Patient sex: M
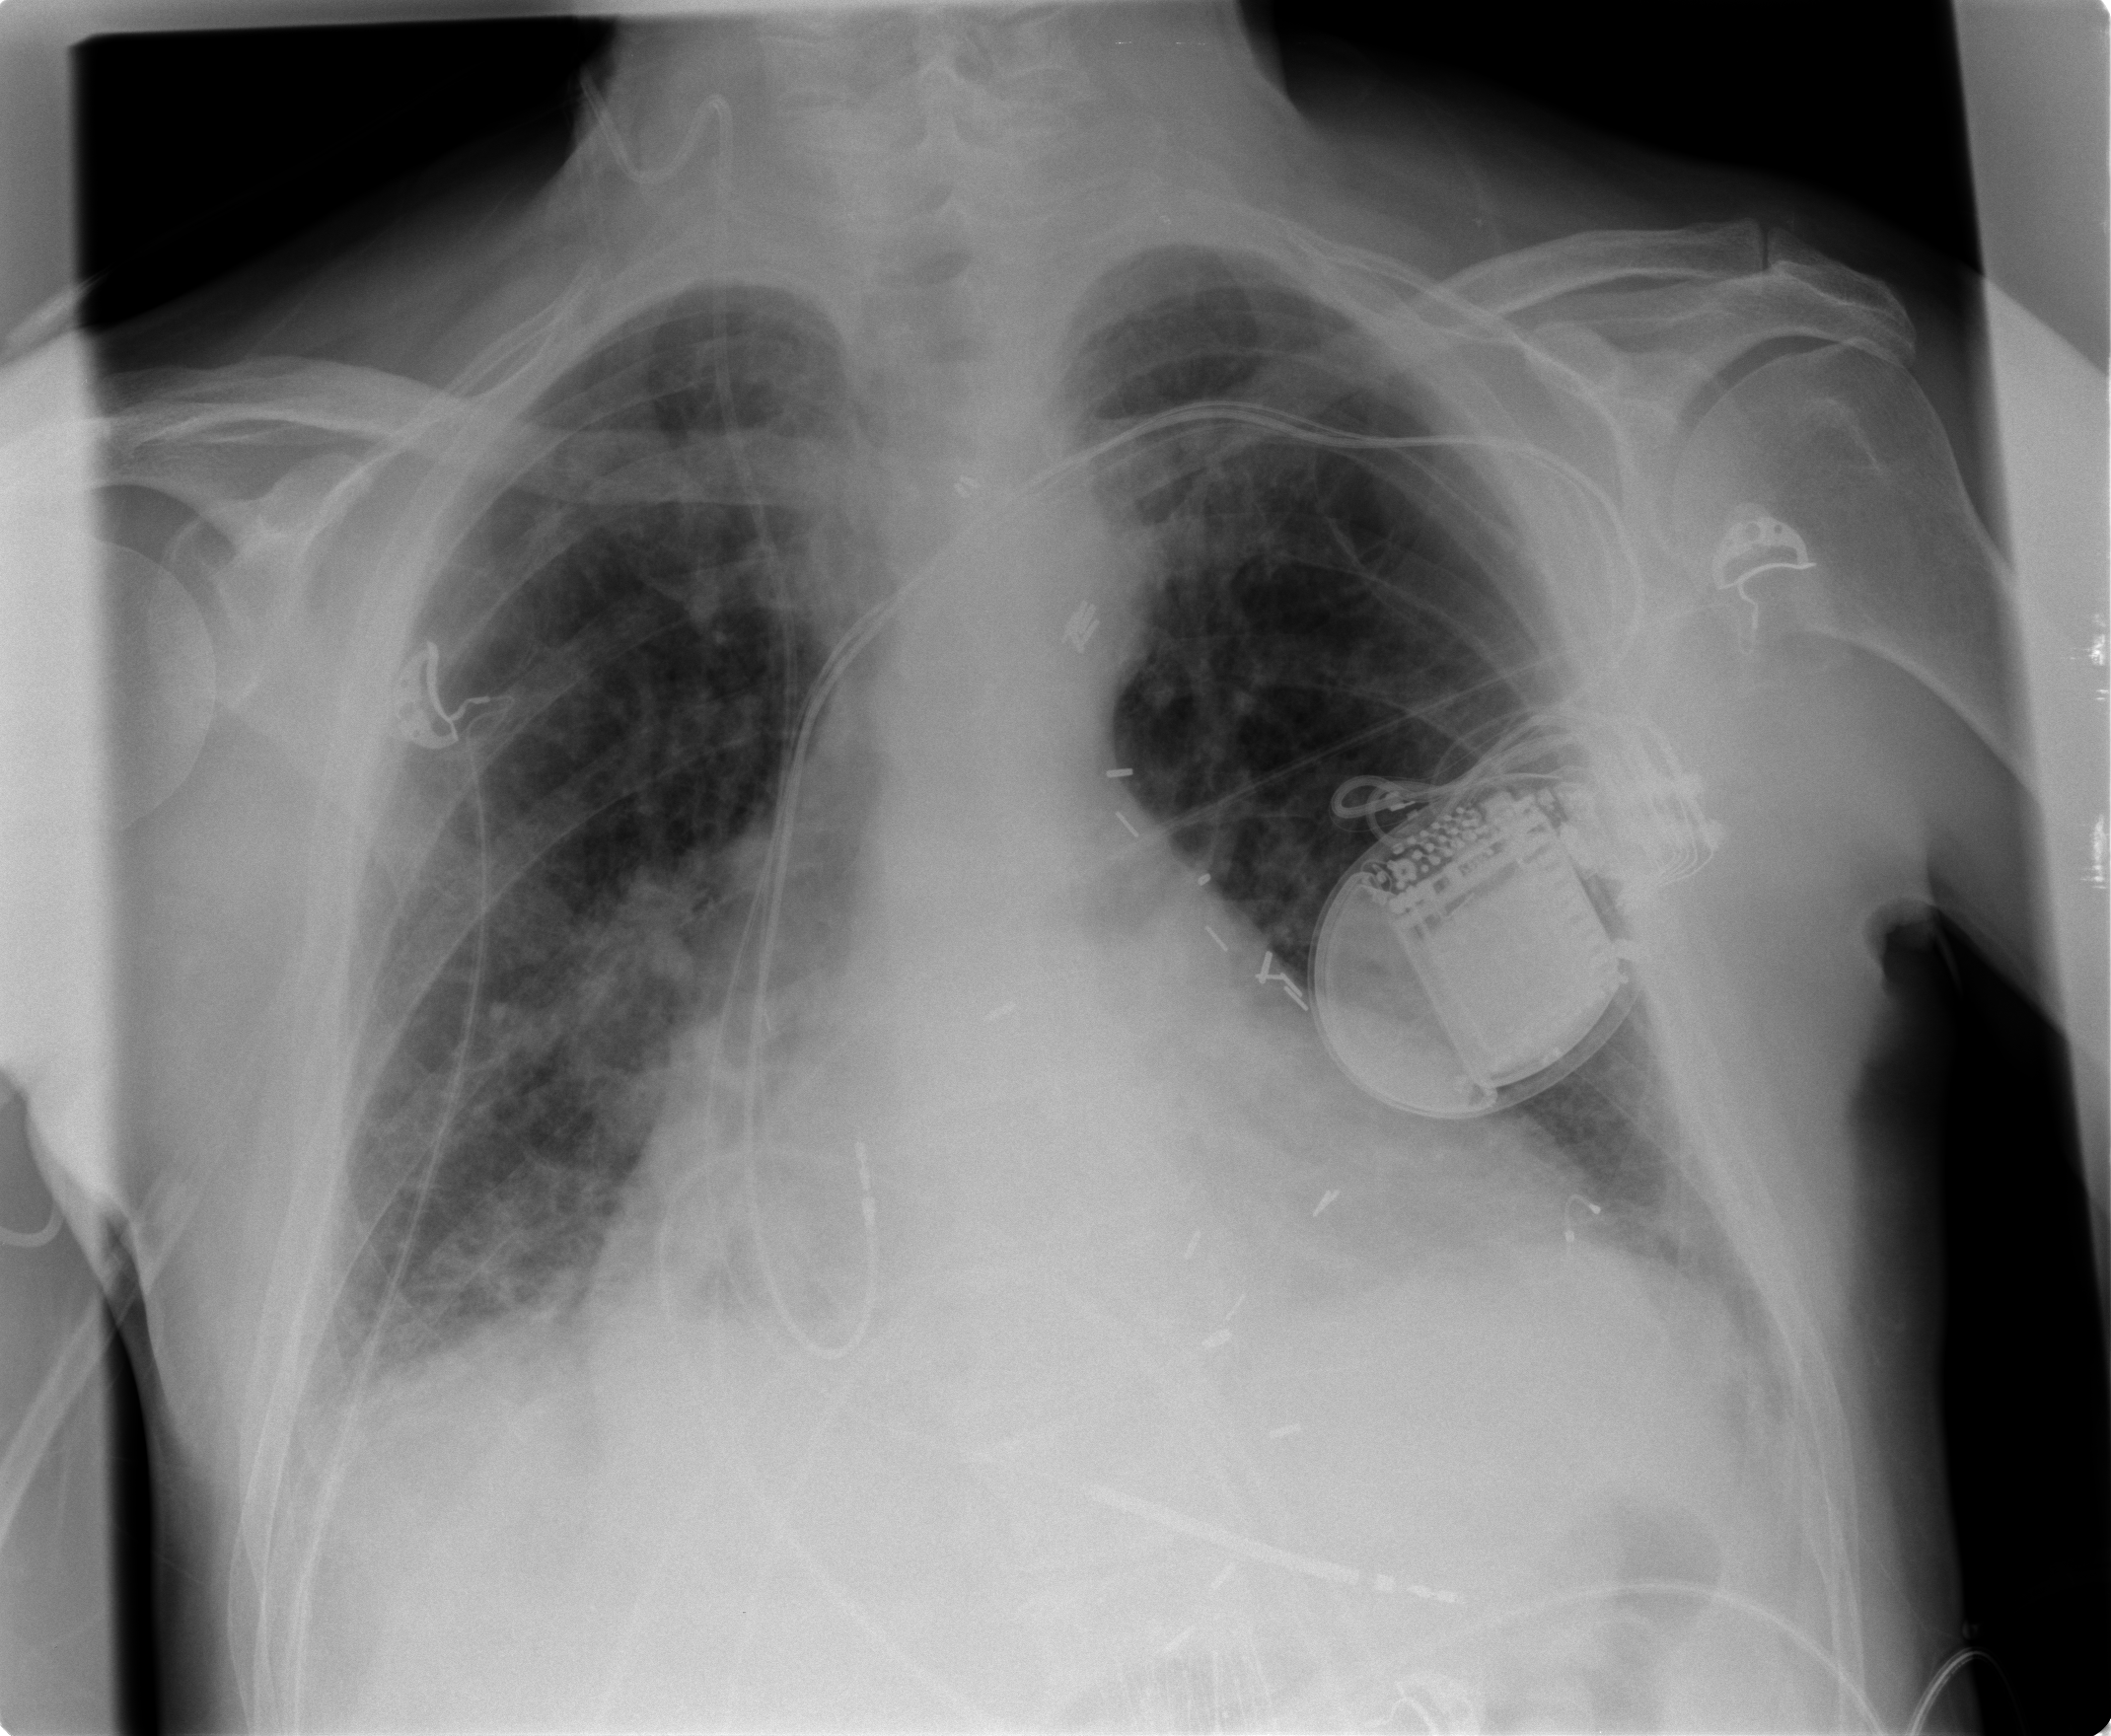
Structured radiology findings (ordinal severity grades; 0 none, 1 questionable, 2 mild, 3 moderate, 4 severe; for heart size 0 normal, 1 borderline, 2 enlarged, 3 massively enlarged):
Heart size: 3
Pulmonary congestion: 2
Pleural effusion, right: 1
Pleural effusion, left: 1
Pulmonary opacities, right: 2
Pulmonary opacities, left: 0
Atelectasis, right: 2
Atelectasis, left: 2